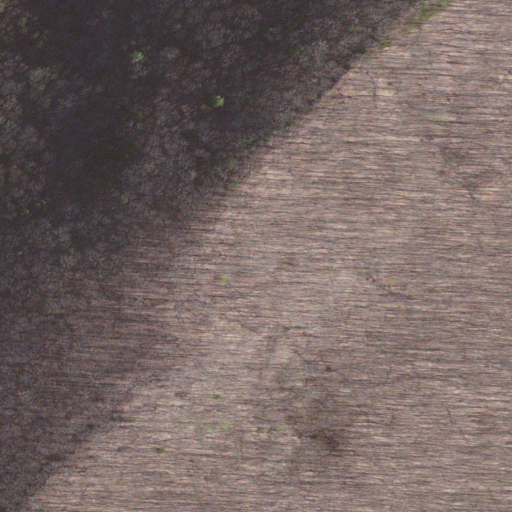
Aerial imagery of mountain in Virginia named Sweet Springs Mountain containing only deciduous forest